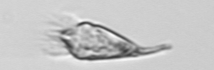
Label: Paratontonia_gracillima